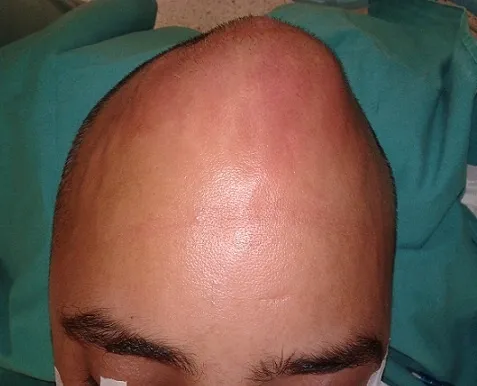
Abscess formation on the frontal bone.
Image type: medical_photograph (other_medical_photograph)